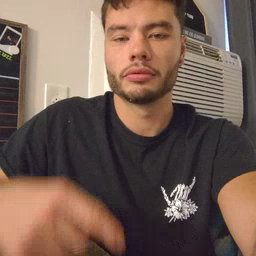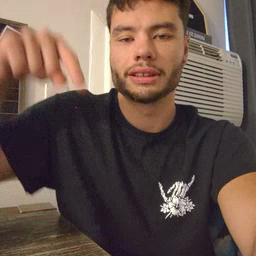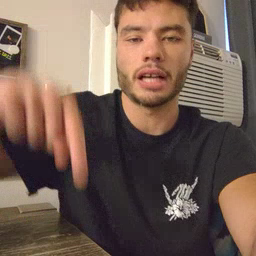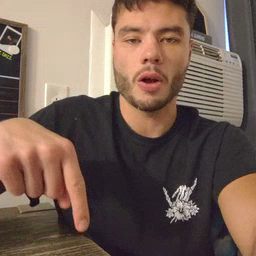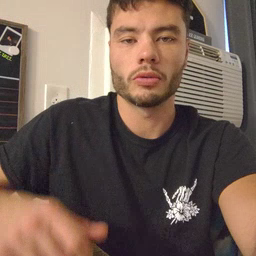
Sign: down